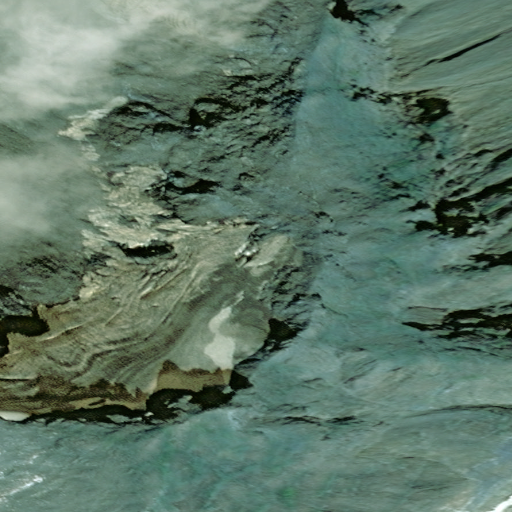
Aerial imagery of mountain in Alaska named Mount McCarty containing only unknown